Question: Hey all I am wondering how I could get ALL queries from a table, it only gets the first one and stops
My code:
'''
$result1 = mysql_query("SELECT 'to' FROM transactions WHERE 'from' = '$user'");
$row = mysql_fetch_row($result1);
$result2 = mysql_query("SELECT 'amount' FROM transactions WHERE 'from' = '$user'");
$row2 = mysql_fetch_row($result2);
echo "<li>TO</li>";
echo "<li>AMOUNT</li>";
echo "<li>$row[0]</li>";
echo "<li>$row2[0]</li>";
echo "<li>$row[1]</li>";
echo "<li>$row2[1]</li>";
echo "<li>$row[2]</li>";
echo "<li>$row2[2]</li>";
echo "<li>$row[3]</li>";
echo "<li>$row2[4]</li>";
echo "<li>$row[4]</li>";
echo "<li>$row2[5]</li>";
'''
My Database:

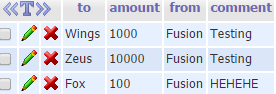
Answer: '''
$row = mysql_fetch_row($result1); will only fetch one row
'''
You need to use 'while'
'''
$query = mysql_query("SELECT 'to', 'amount' FROM transactions WHERE 'from' = '$user'");
echo "<li>TO</li>";
echo "<li>AMOUNT</li>";
while ($row = mysql_fetch_assoc($query)) {
echo "<li>{$row['to']}</li>";
echo "<li>{$row['amount']}</li>";
}
'''